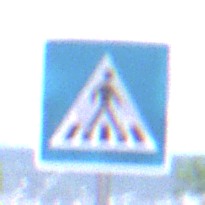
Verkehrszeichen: FussgaengerueberwegLinks
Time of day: SunriseSunset
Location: Outdoor (Urban)
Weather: PartlyCloudy
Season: NotSpecified
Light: Natural